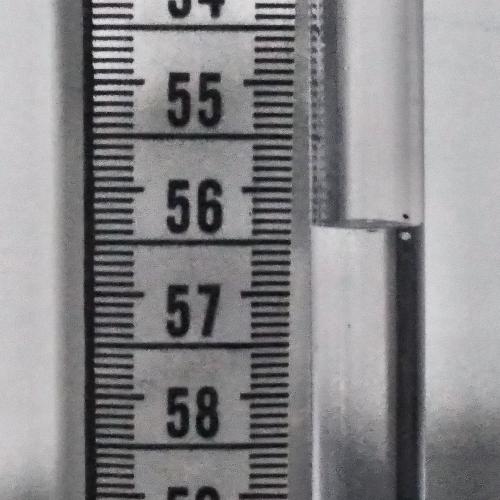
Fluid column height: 56.3 cm